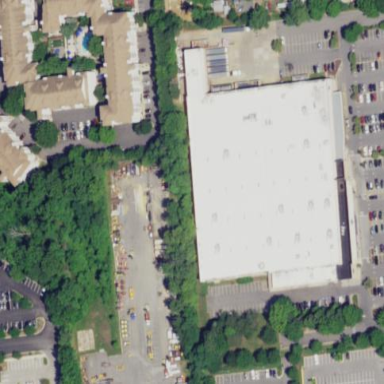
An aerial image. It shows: Wholesale shop located inside building.